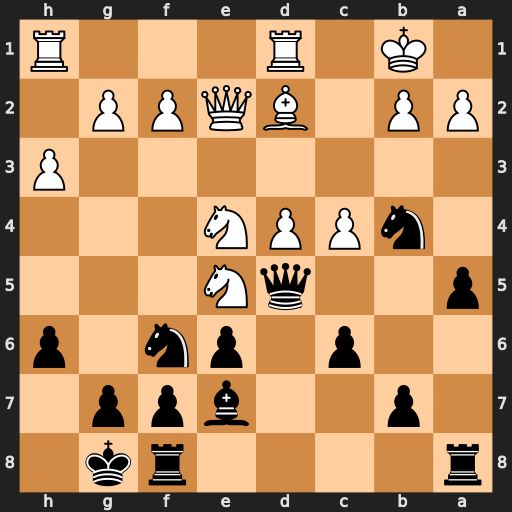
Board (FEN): r4rk1/1p2bpp1/2p1pn1p/p2qN3/1nPPN3/7P/PP1BQPP1/1K1R3R
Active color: b
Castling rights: -
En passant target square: -
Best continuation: Qxe4+ Qxe4 Nxe4